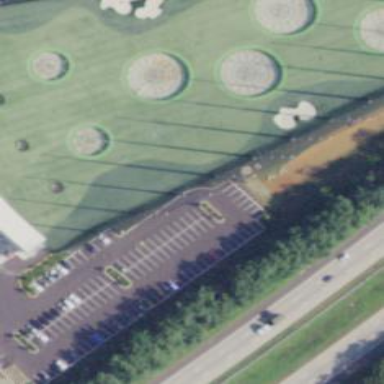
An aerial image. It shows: Grassy area designated for driving range golf.